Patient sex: F
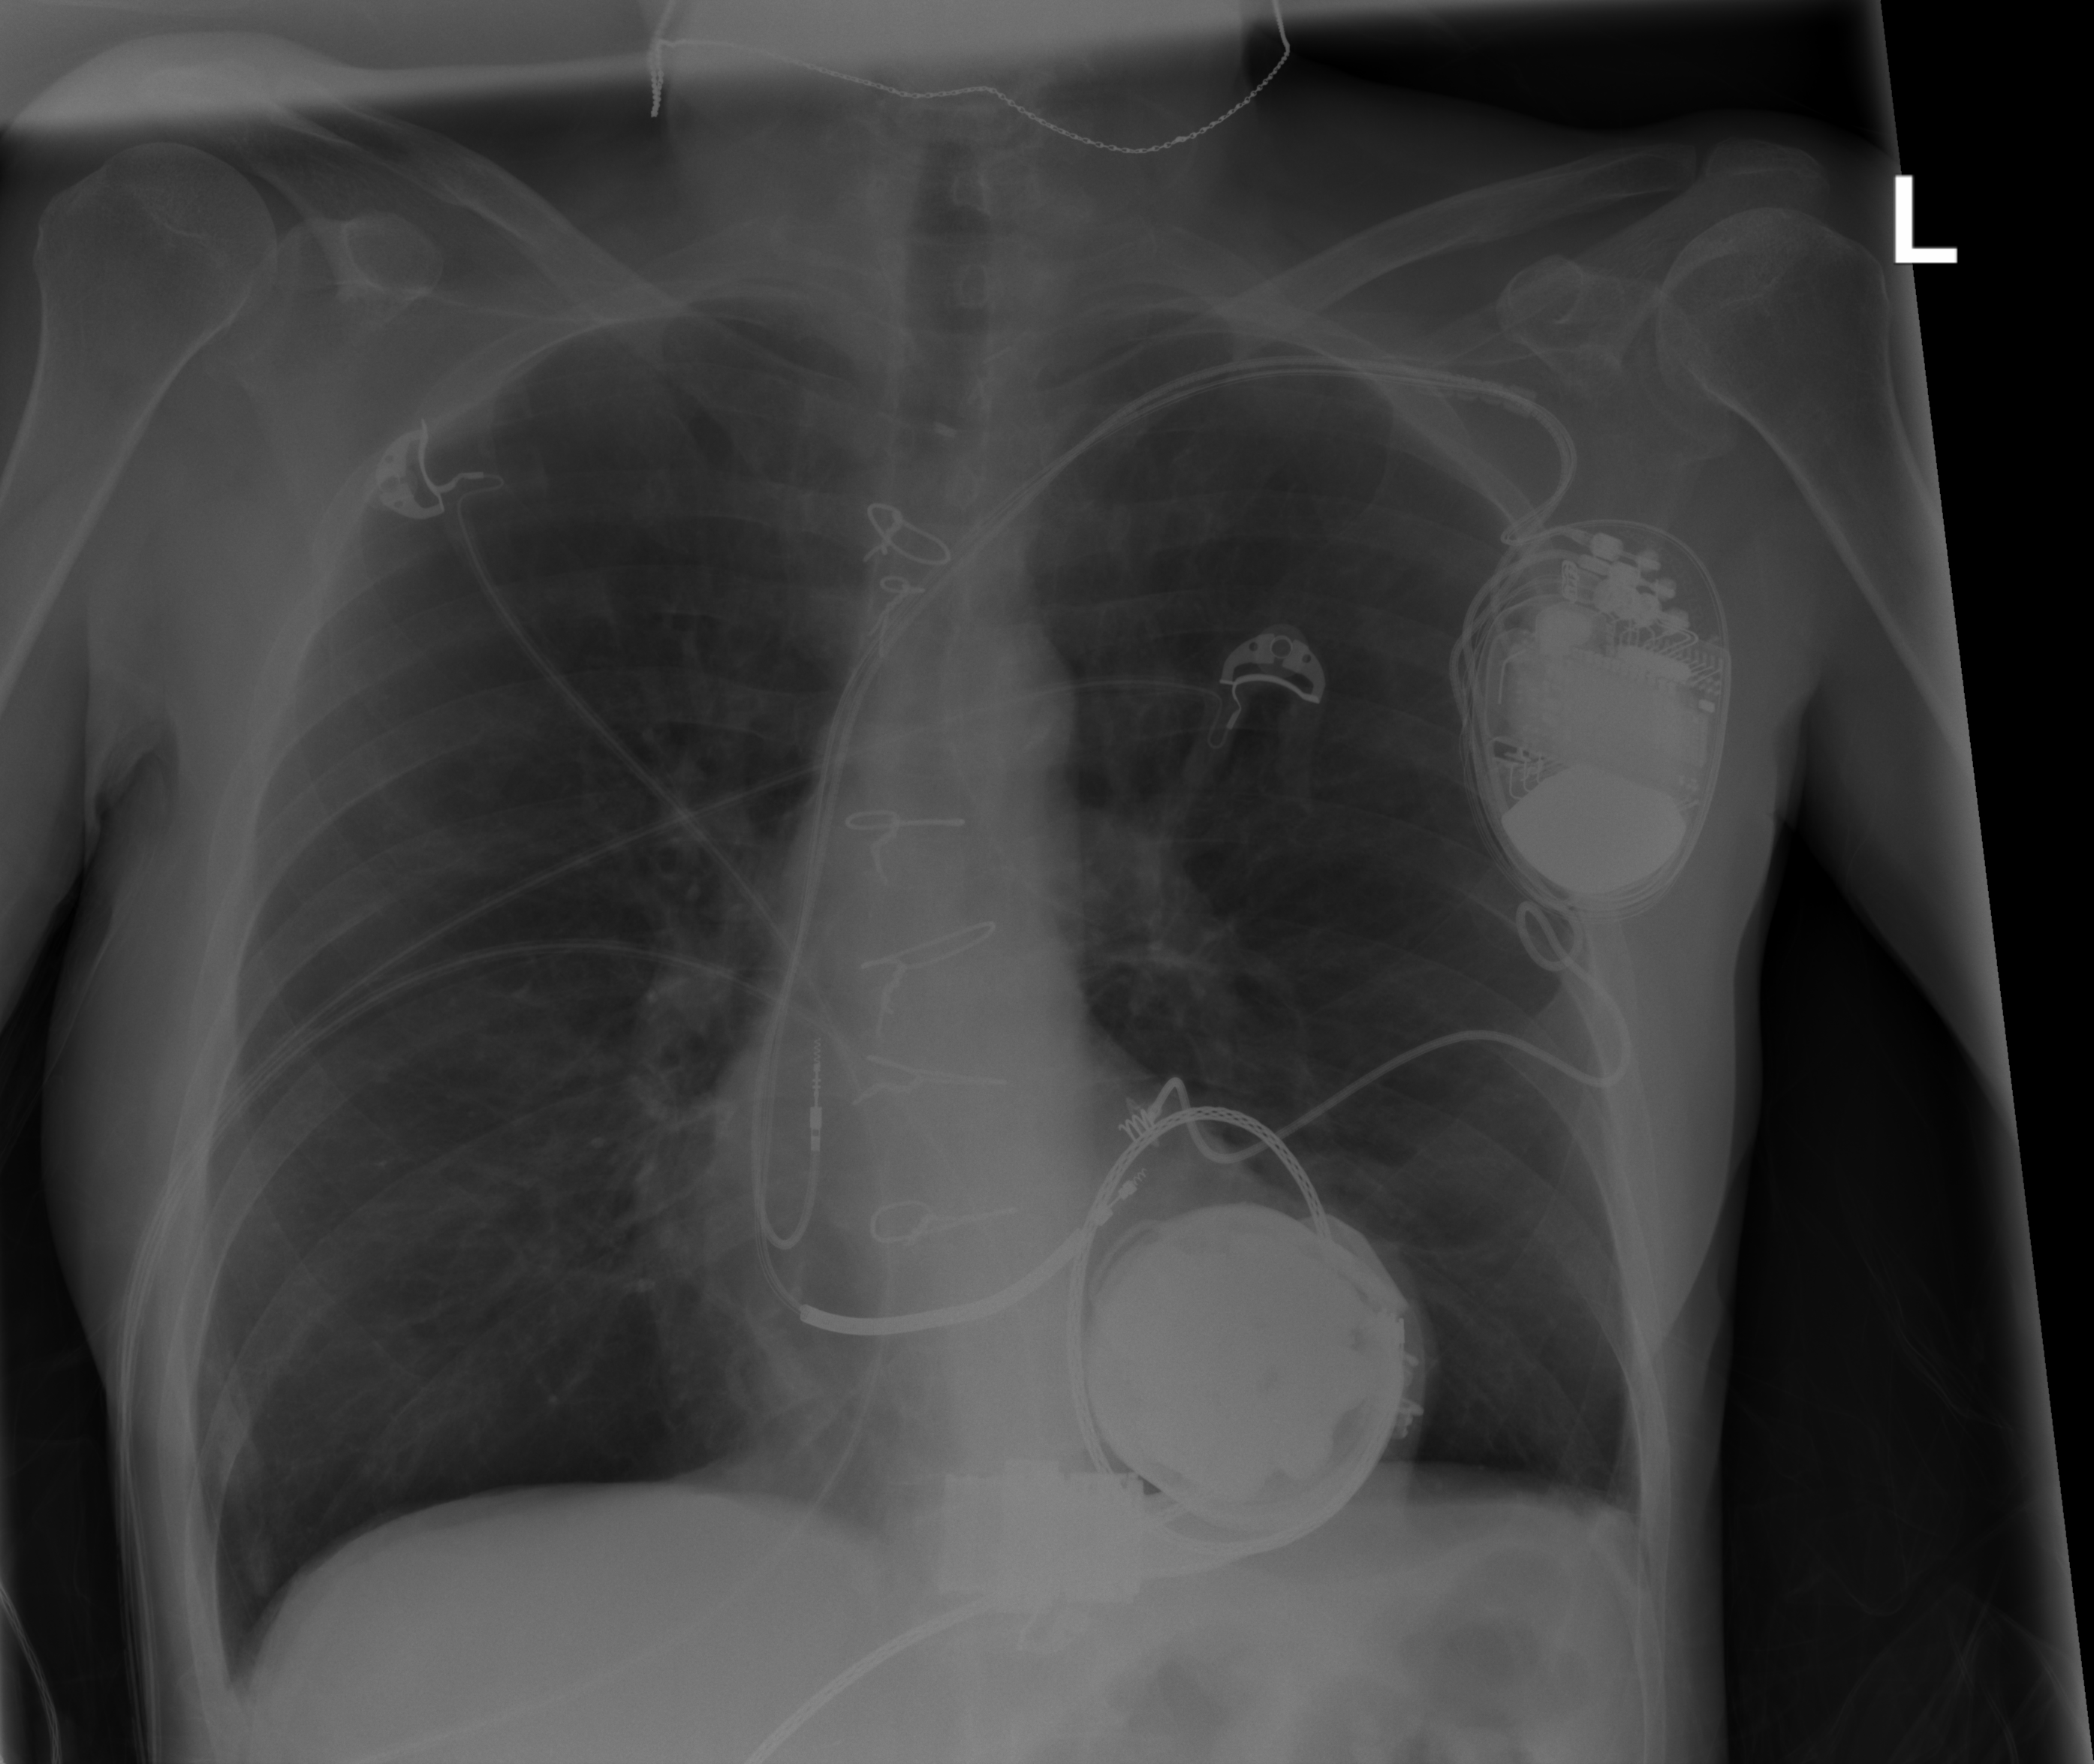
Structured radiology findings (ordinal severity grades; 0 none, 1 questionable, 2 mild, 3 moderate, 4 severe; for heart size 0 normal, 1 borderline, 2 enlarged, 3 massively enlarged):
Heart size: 0
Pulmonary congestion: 0
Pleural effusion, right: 1
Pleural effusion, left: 1
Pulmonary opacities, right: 0
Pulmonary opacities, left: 0
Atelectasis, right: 0
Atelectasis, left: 0